Question: So bit of background on my issue. I'm using an external <URL> and I am trying to modify each image section to include text. There seems to be an 'overflow:hidden' on the class that is making it not visible but without this the unselected images on either side go full size.
I basically need the class to be displayed.
I really hope I explained this ok.
I'm going include an image that shows the issue below.

HTML
'''
<script src="https://wordpress-84115-<PHONE>.cloudwaysapps.com/wp-content/themes/inspiration-marketing-theme/assets/js/carousel.js"></script>
<link rel="stylesheet" href="https://stackpath.bootstrapcdn.com/bootstrap/4.5.2/css/bootstrap.min.css">
<div class="container collaboration-header">
<div class="row">
<div class="col-md-12">
<h1>Collaboration and Teamwork</h1>
</div>
</div>
</div>
<div class="container main-carousel">
<div class="row">
<div class="col-md-12">
<div class="sp-carousel-frame sp-carousel-frame-pos">
<div class="sp-carousel-inner">
<div class="sp-carousel-item" style="overflow: visible !important;">
<img src="https://gdxdesigns.com/wp-content/uploads/2021/04/Main-Slider-Image.jpg"/>
<div class="item-text">
Hello World
</div>
</div>
<div class="sp-carousel-item"><img src="https://gdxdesigns.com/wp-content/uploads/2021/04/Left-Slider-Image.jpg"/>
</div>
<div class="sp-carousel-item"><img src="https://gdxdesigns.com/wp-content/uploads/2021/04/Right-Slider-Image.jpg"/>
</div>
</div>
</div>
</div>
</div>
</div>
'''
CSS
'''
.collaboration-header h1{
text-align: center;
padding: 1.5em 0;
}
.main-carousel {
margin-bottom: 20% !important;
}
'''
The JSFiddle Below:
Here is my <URL>
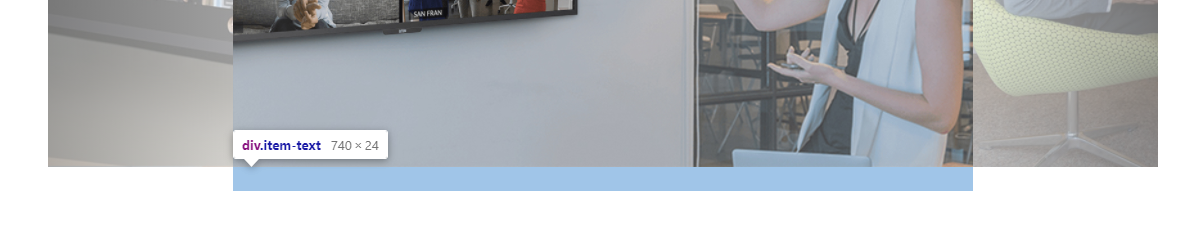
Answer: OK I got it solved basically although I probably need to tweak it a bit to get it perfect what I did was disable the 'overflow:hidden' on the and change it to visible. Then on the parent div I attached another class called overflow:
HTML
'''
<div class="col-md-12 overflow">
<div class="sp-carousel-frame sp-carousel-frame-pos">
<div class="sp-carousel-inner">
<div class="sp-carousel-item" style="overflow: visible !important;">
<img src="/wp-content/uploads/2021/04/Main-Slider-Image.jpg"/>
<div class="item-text">
Hello Hows it going like
</div>
</div>
<div class="sp-carousel-item"><img src="/wp-content/uploads/2021/04/Left-Slider-Image.jpg"/>
</div>
<div class="sp-carousel-item"><img src="/wp-content/uploads/2021/04/Right-Slider-Image.jpg"/>
</div>
</div>
</div><!-- End sp-carousel-frame -->
<hr />
</div><!-- Close Col-md-12 -->
'''
CSS:
'''
.sp-carousel-frame {
overflow: visible !important;
}
.overflow {
overflow: hidden !important;
padding: 0 !important;
}
'''
Updated <URL>